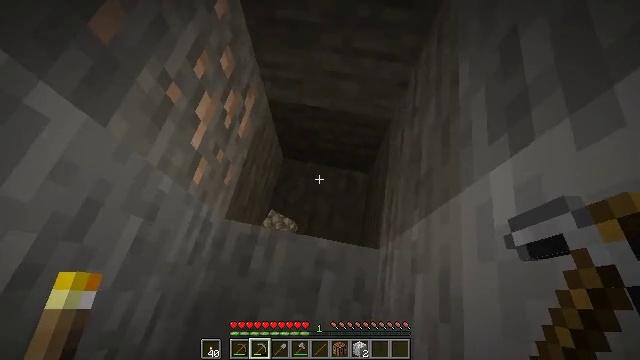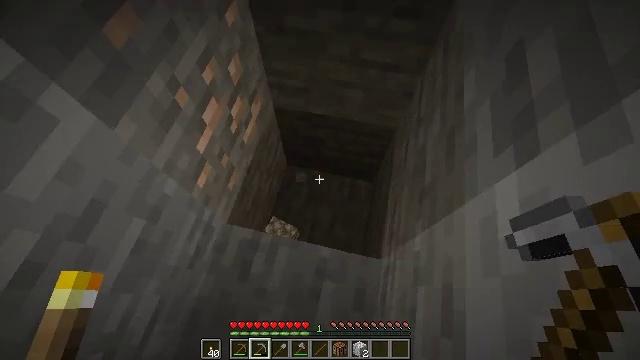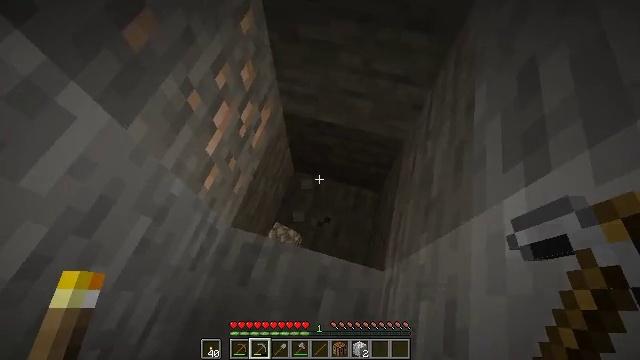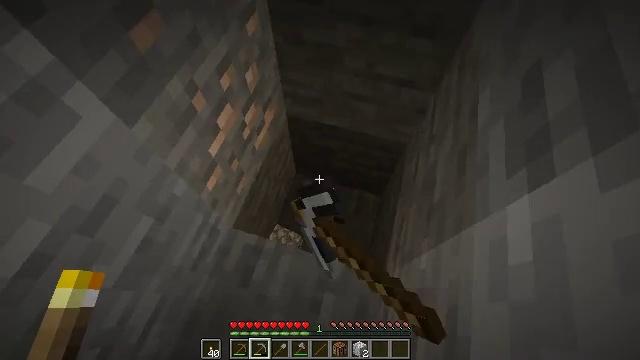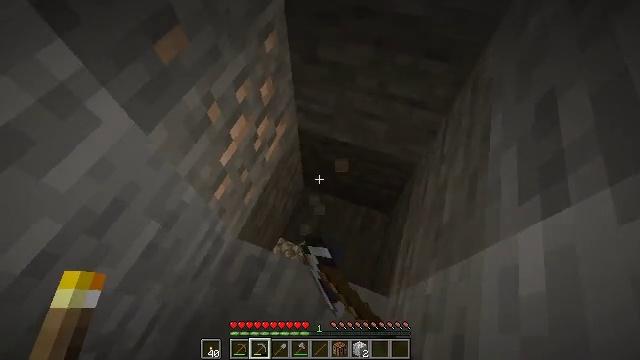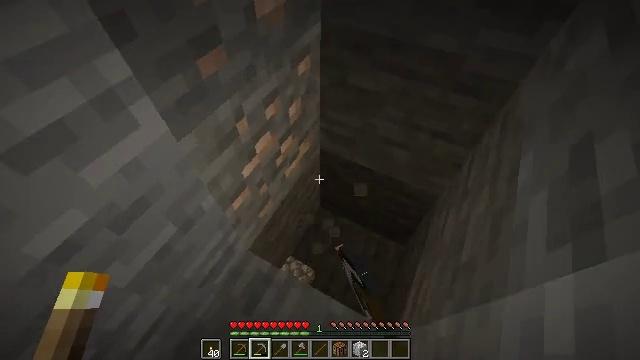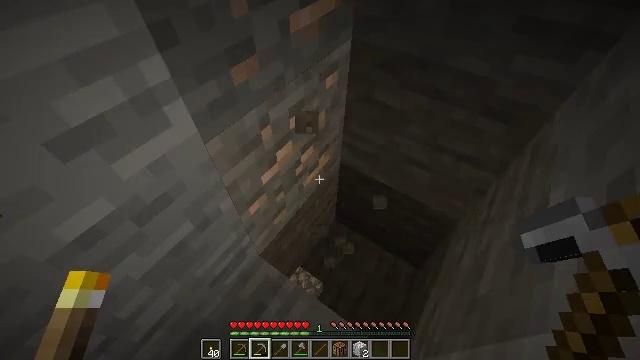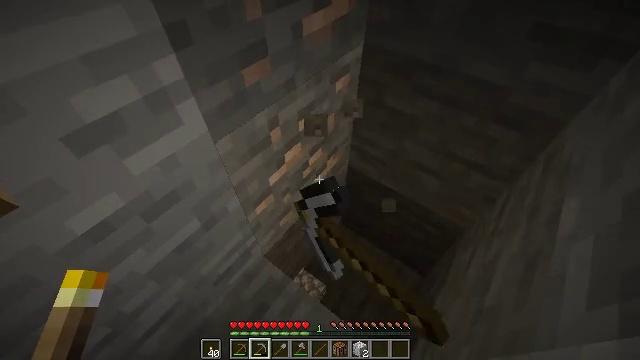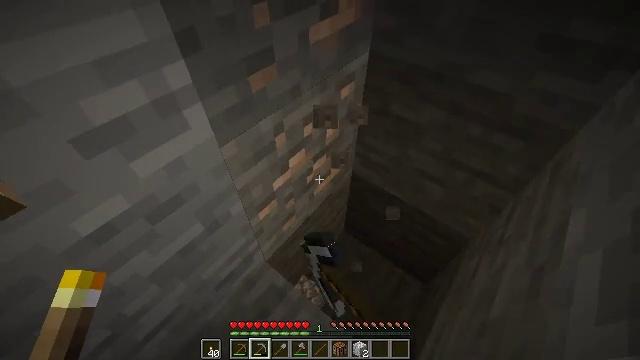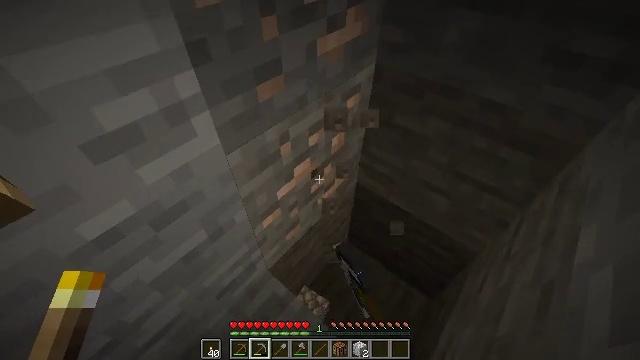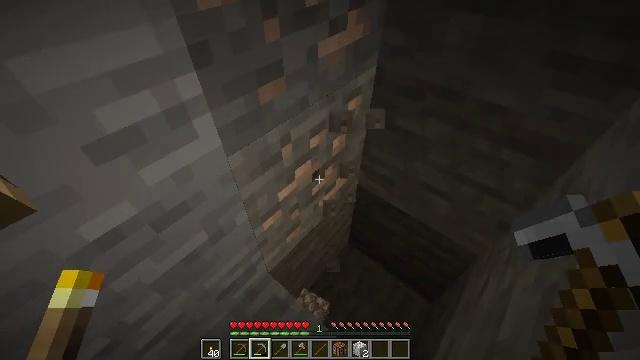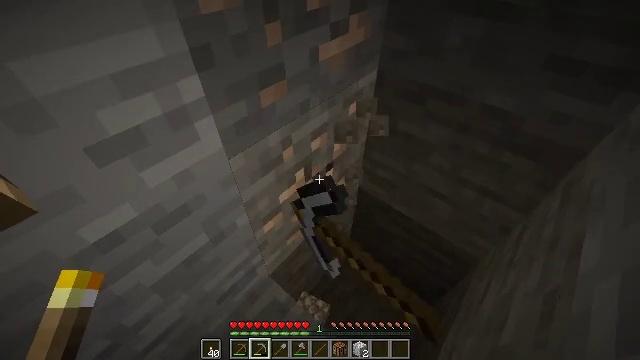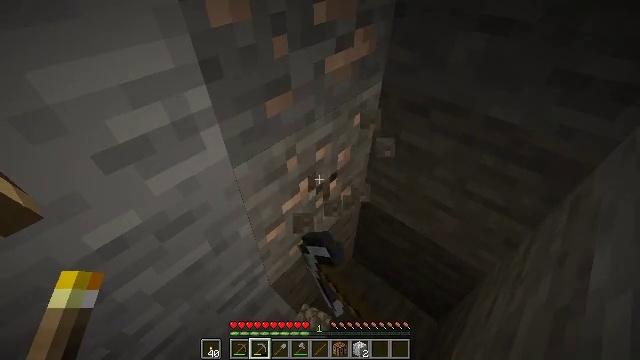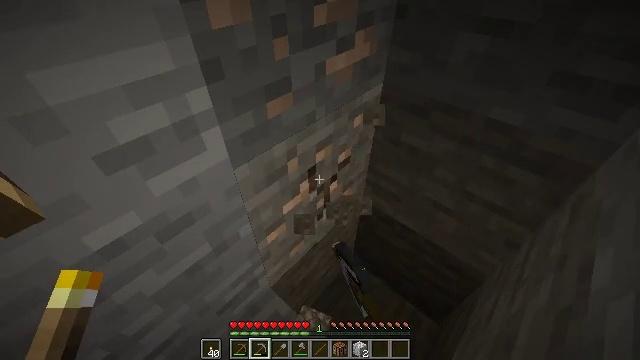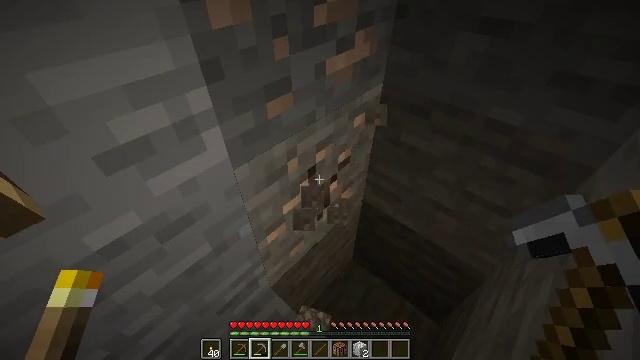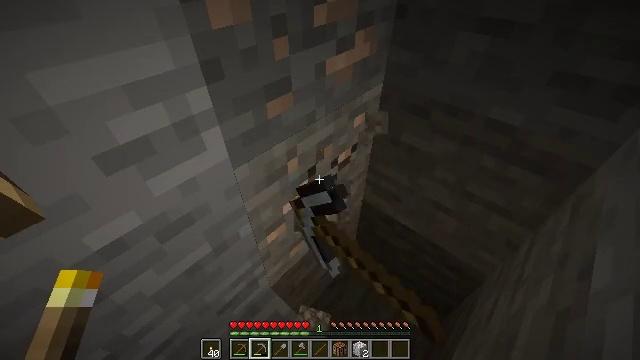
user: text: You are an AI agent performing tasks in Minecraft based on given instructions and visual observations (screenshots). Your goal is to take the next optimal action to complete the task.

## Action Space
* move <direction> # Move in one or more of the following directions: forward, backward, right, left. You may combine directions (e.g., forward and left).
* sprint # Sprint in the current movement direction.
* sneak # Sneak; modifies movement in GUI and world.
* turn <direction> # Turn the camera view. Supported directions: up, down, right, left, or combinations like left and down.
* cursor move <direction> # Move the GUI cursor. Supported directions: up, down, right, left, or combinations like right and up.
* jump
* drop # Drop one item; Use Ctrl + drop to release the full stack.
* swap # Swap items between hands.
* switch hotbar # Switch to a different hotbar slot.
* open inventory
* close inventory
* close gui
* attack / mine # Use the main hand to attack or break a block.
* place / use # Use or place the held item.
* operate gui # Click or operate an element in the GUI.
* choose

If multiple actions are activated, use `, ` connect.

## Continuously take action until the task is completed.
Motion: motion action
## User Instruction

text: Gather stone by using a pickaxe.
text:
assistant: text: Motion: turn left and up, attack / mine
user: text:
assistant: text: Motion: turn left and up, attack / mine
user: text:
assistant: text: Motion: turn left, attack / mine
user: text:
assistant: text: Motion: turn left and up, attack / mine
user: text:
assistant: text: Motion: turn left and up, attack / mine
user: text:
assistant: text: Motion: turn left and up, attack / mine
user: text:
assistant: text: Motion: turn left, attack / mine
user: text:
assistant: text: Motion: turn left and up, attack / mine
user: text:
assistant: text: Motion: turn left and up, attack / mine
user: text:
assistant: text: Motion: attack / mine
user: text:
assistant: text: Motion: attack / mine
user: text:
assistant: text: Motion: turn left and up, attack / mine
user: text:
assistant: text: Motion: attack / mine
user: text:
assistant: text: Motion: attack / mine
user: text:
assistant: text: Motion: attack / mine
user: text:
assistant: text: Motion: attack / mine
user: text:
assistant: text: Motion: attack / mine
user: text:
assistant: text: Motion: attack / mine
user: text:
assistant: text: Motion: attack / mine
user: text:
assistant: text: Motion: attack / mine
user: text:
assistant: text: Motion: attack / mine
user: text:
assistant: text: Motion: attack / mine
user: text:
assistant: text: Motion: attack / mine
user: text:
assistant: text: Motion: attack / mine
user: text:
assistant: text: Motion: attack / mine
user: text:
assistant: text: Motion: attack / mine
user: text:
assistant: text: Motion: attack / mine
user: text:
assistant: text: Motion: attack / mine
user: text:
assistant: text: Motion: attack / mine
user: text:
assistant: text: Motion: attack / mine